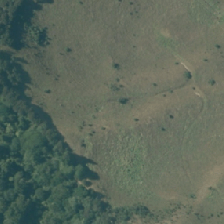
Land cover: high_producing_grassland